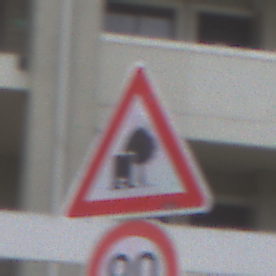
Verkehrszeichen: UnzureichendesLichtraumprofil
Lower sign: Geschwindigkeit90
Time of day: Midday
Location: Outdoor (Urban)
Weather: Overcast
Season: NotSpecified
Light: Natural